Field crop: maize
Growth stage: 2
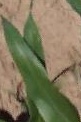
Species: maize